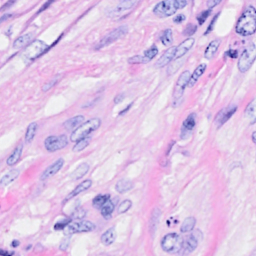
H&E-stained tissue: Breast